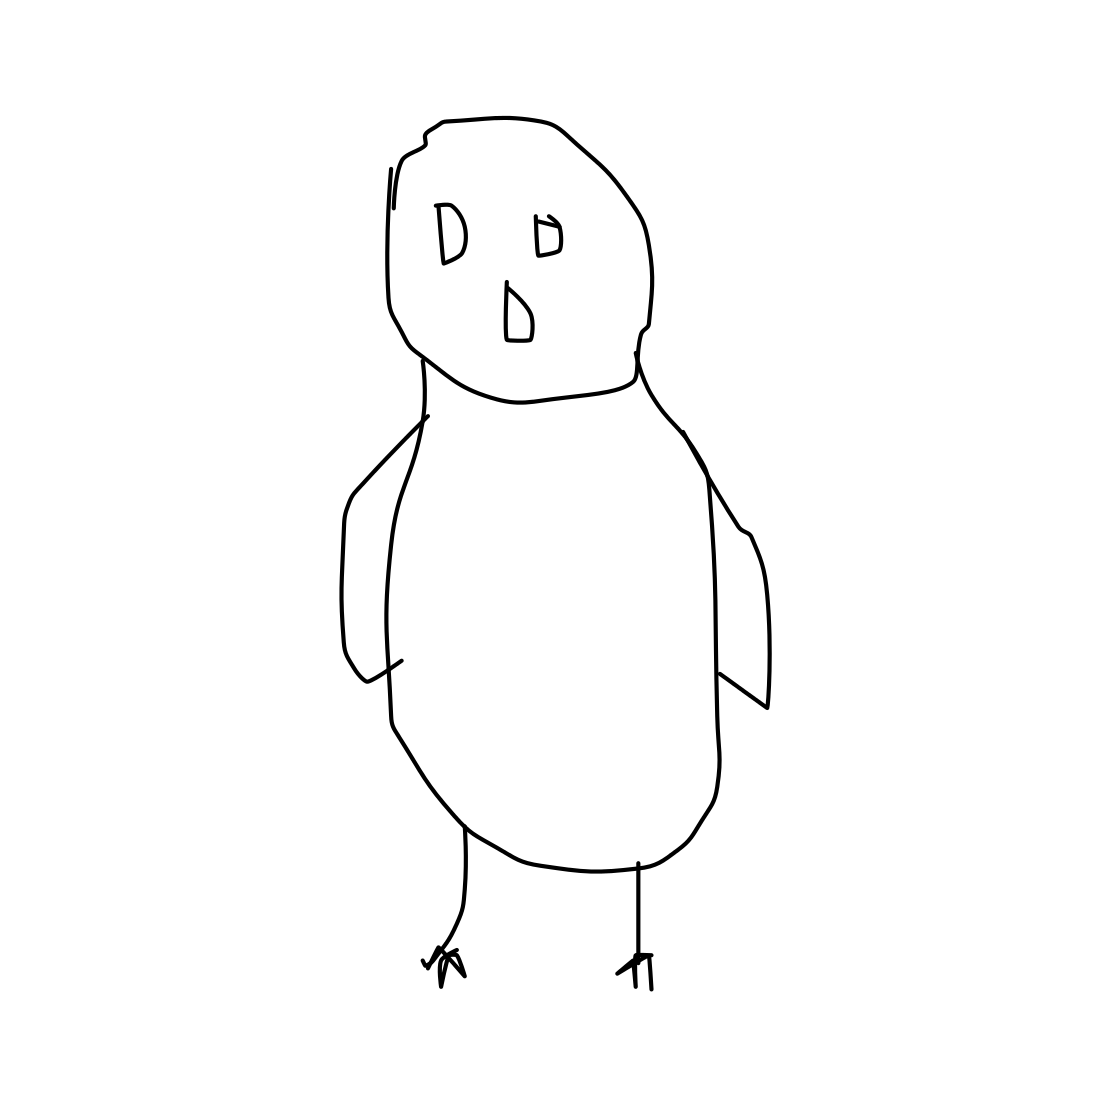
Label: owl